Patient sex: F
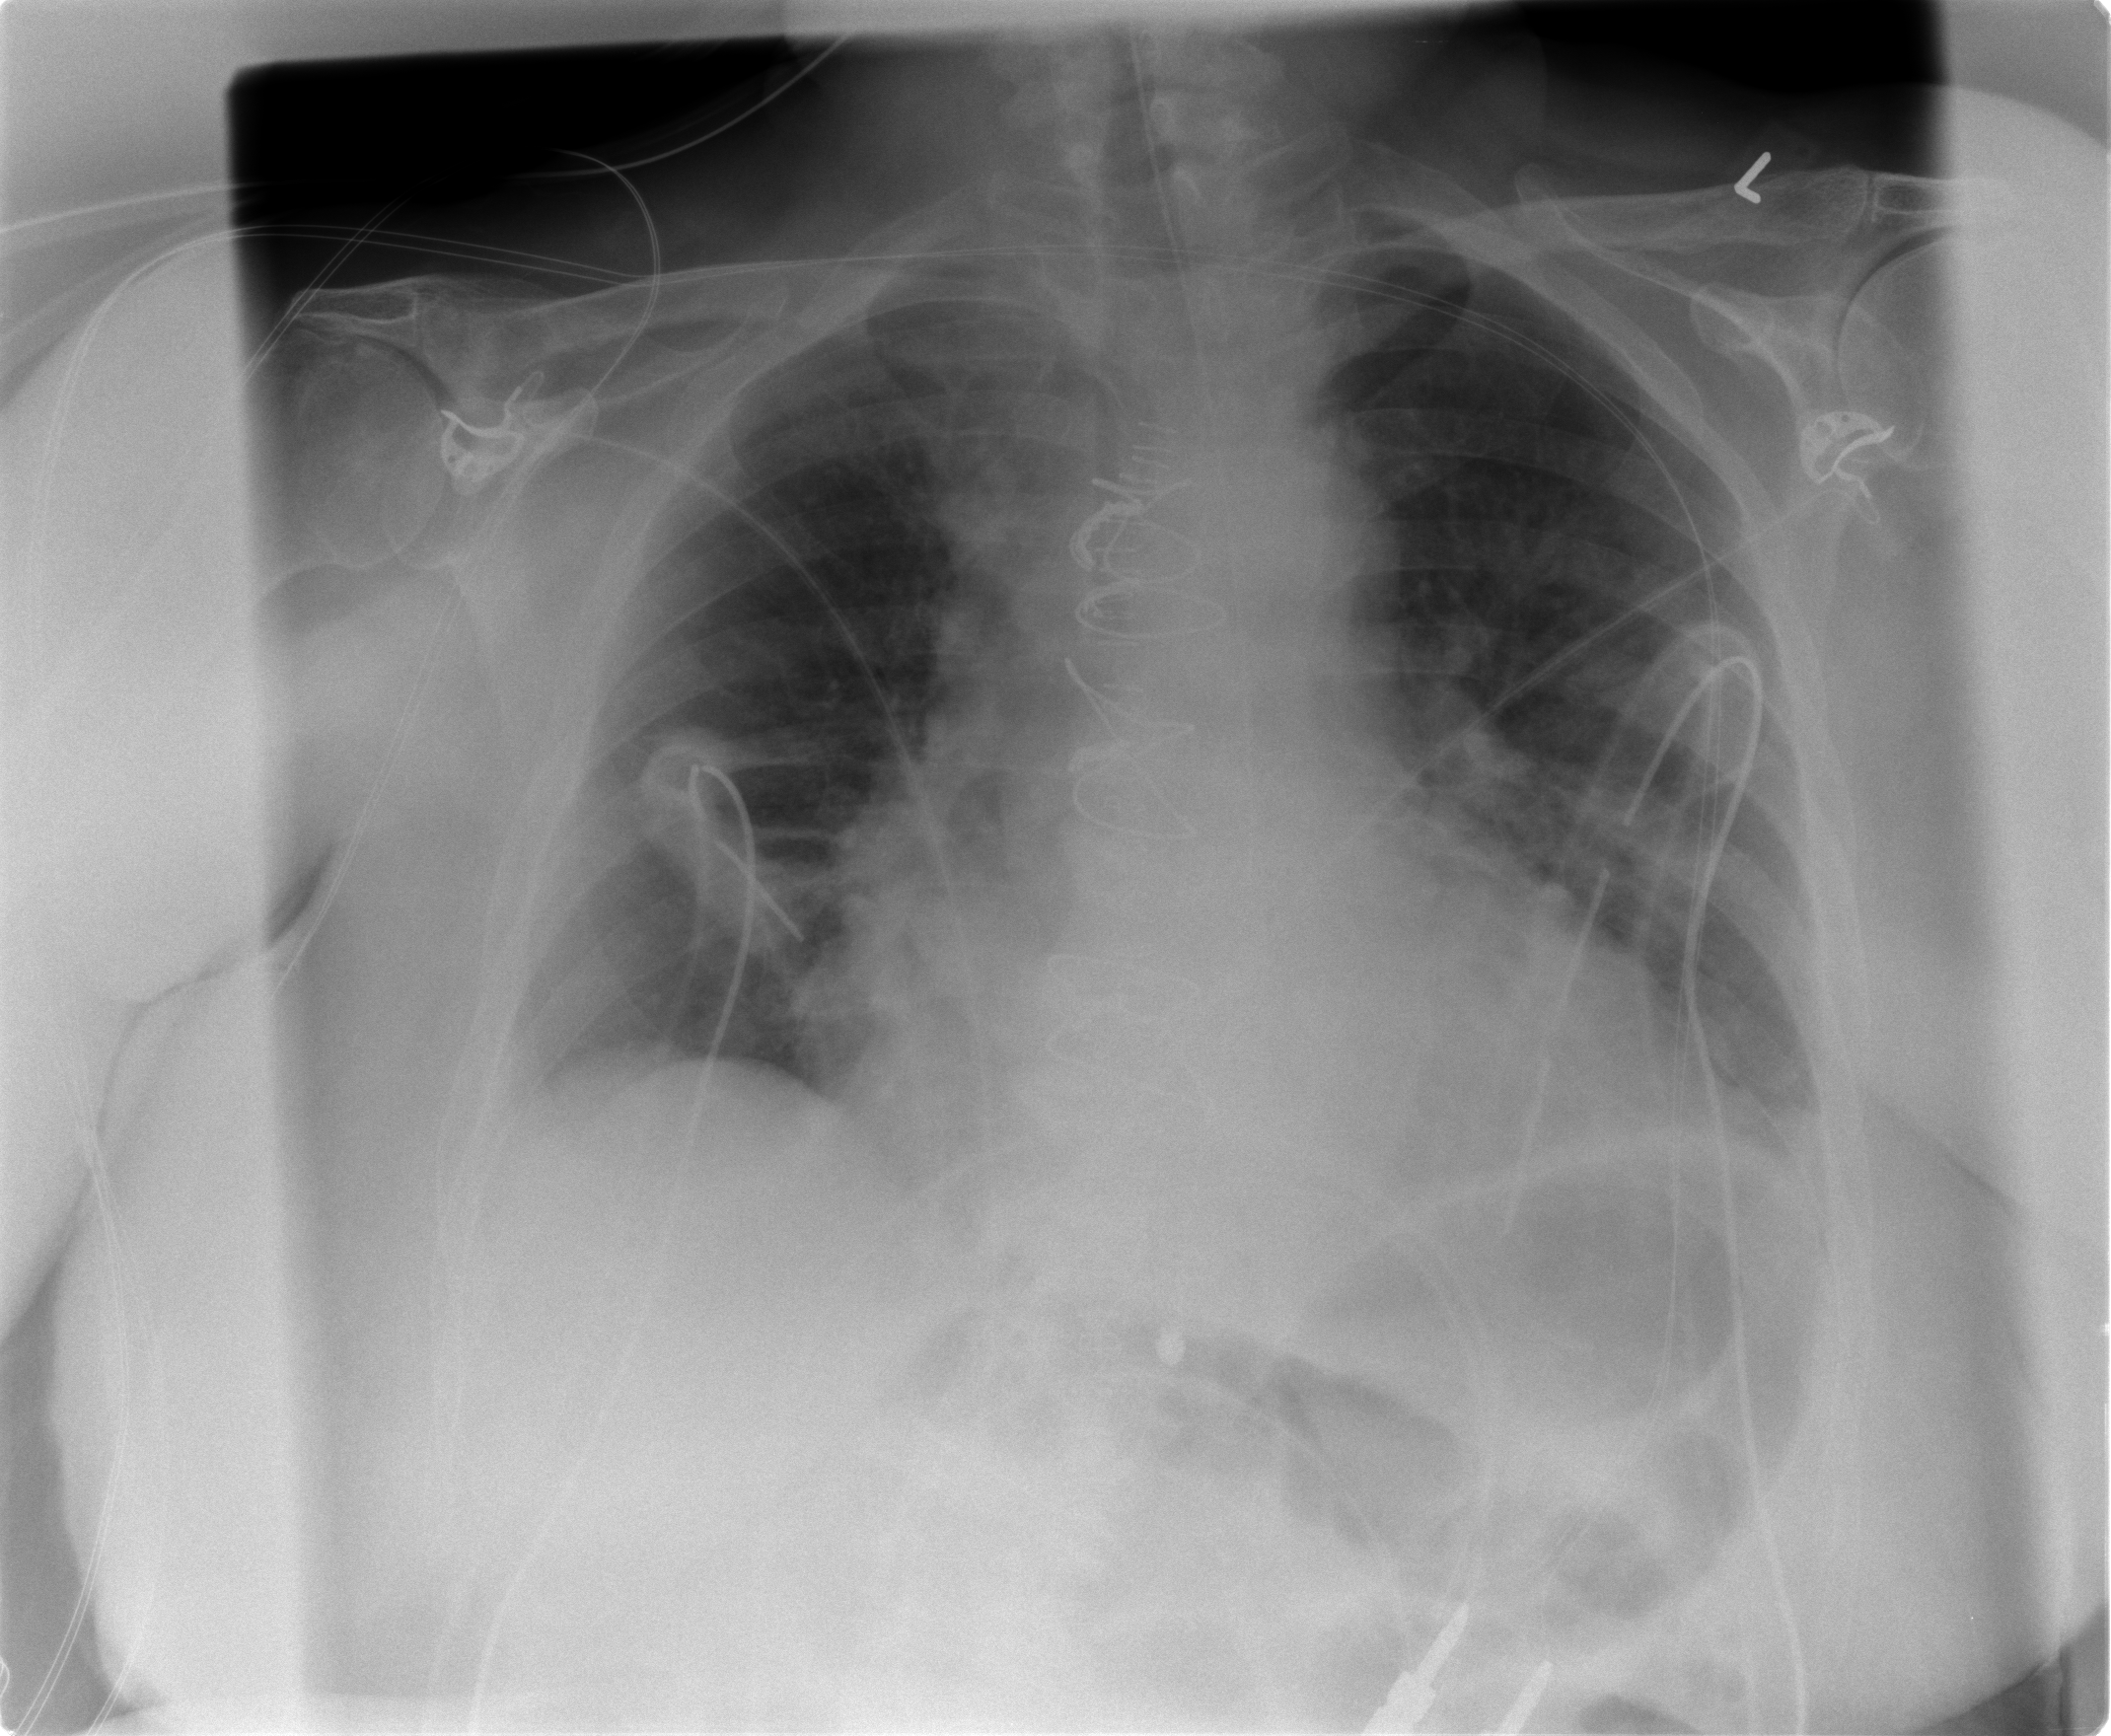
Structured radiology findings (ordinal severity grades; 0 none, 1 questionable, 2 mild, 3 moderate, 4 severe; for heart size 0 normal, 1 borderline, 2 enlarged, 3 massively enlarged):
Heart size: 1
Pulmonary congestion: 1
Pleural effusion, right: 1
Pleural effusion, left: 2
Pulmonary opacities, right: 0
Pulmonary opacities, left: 0
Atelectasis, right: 2
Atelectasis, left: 2